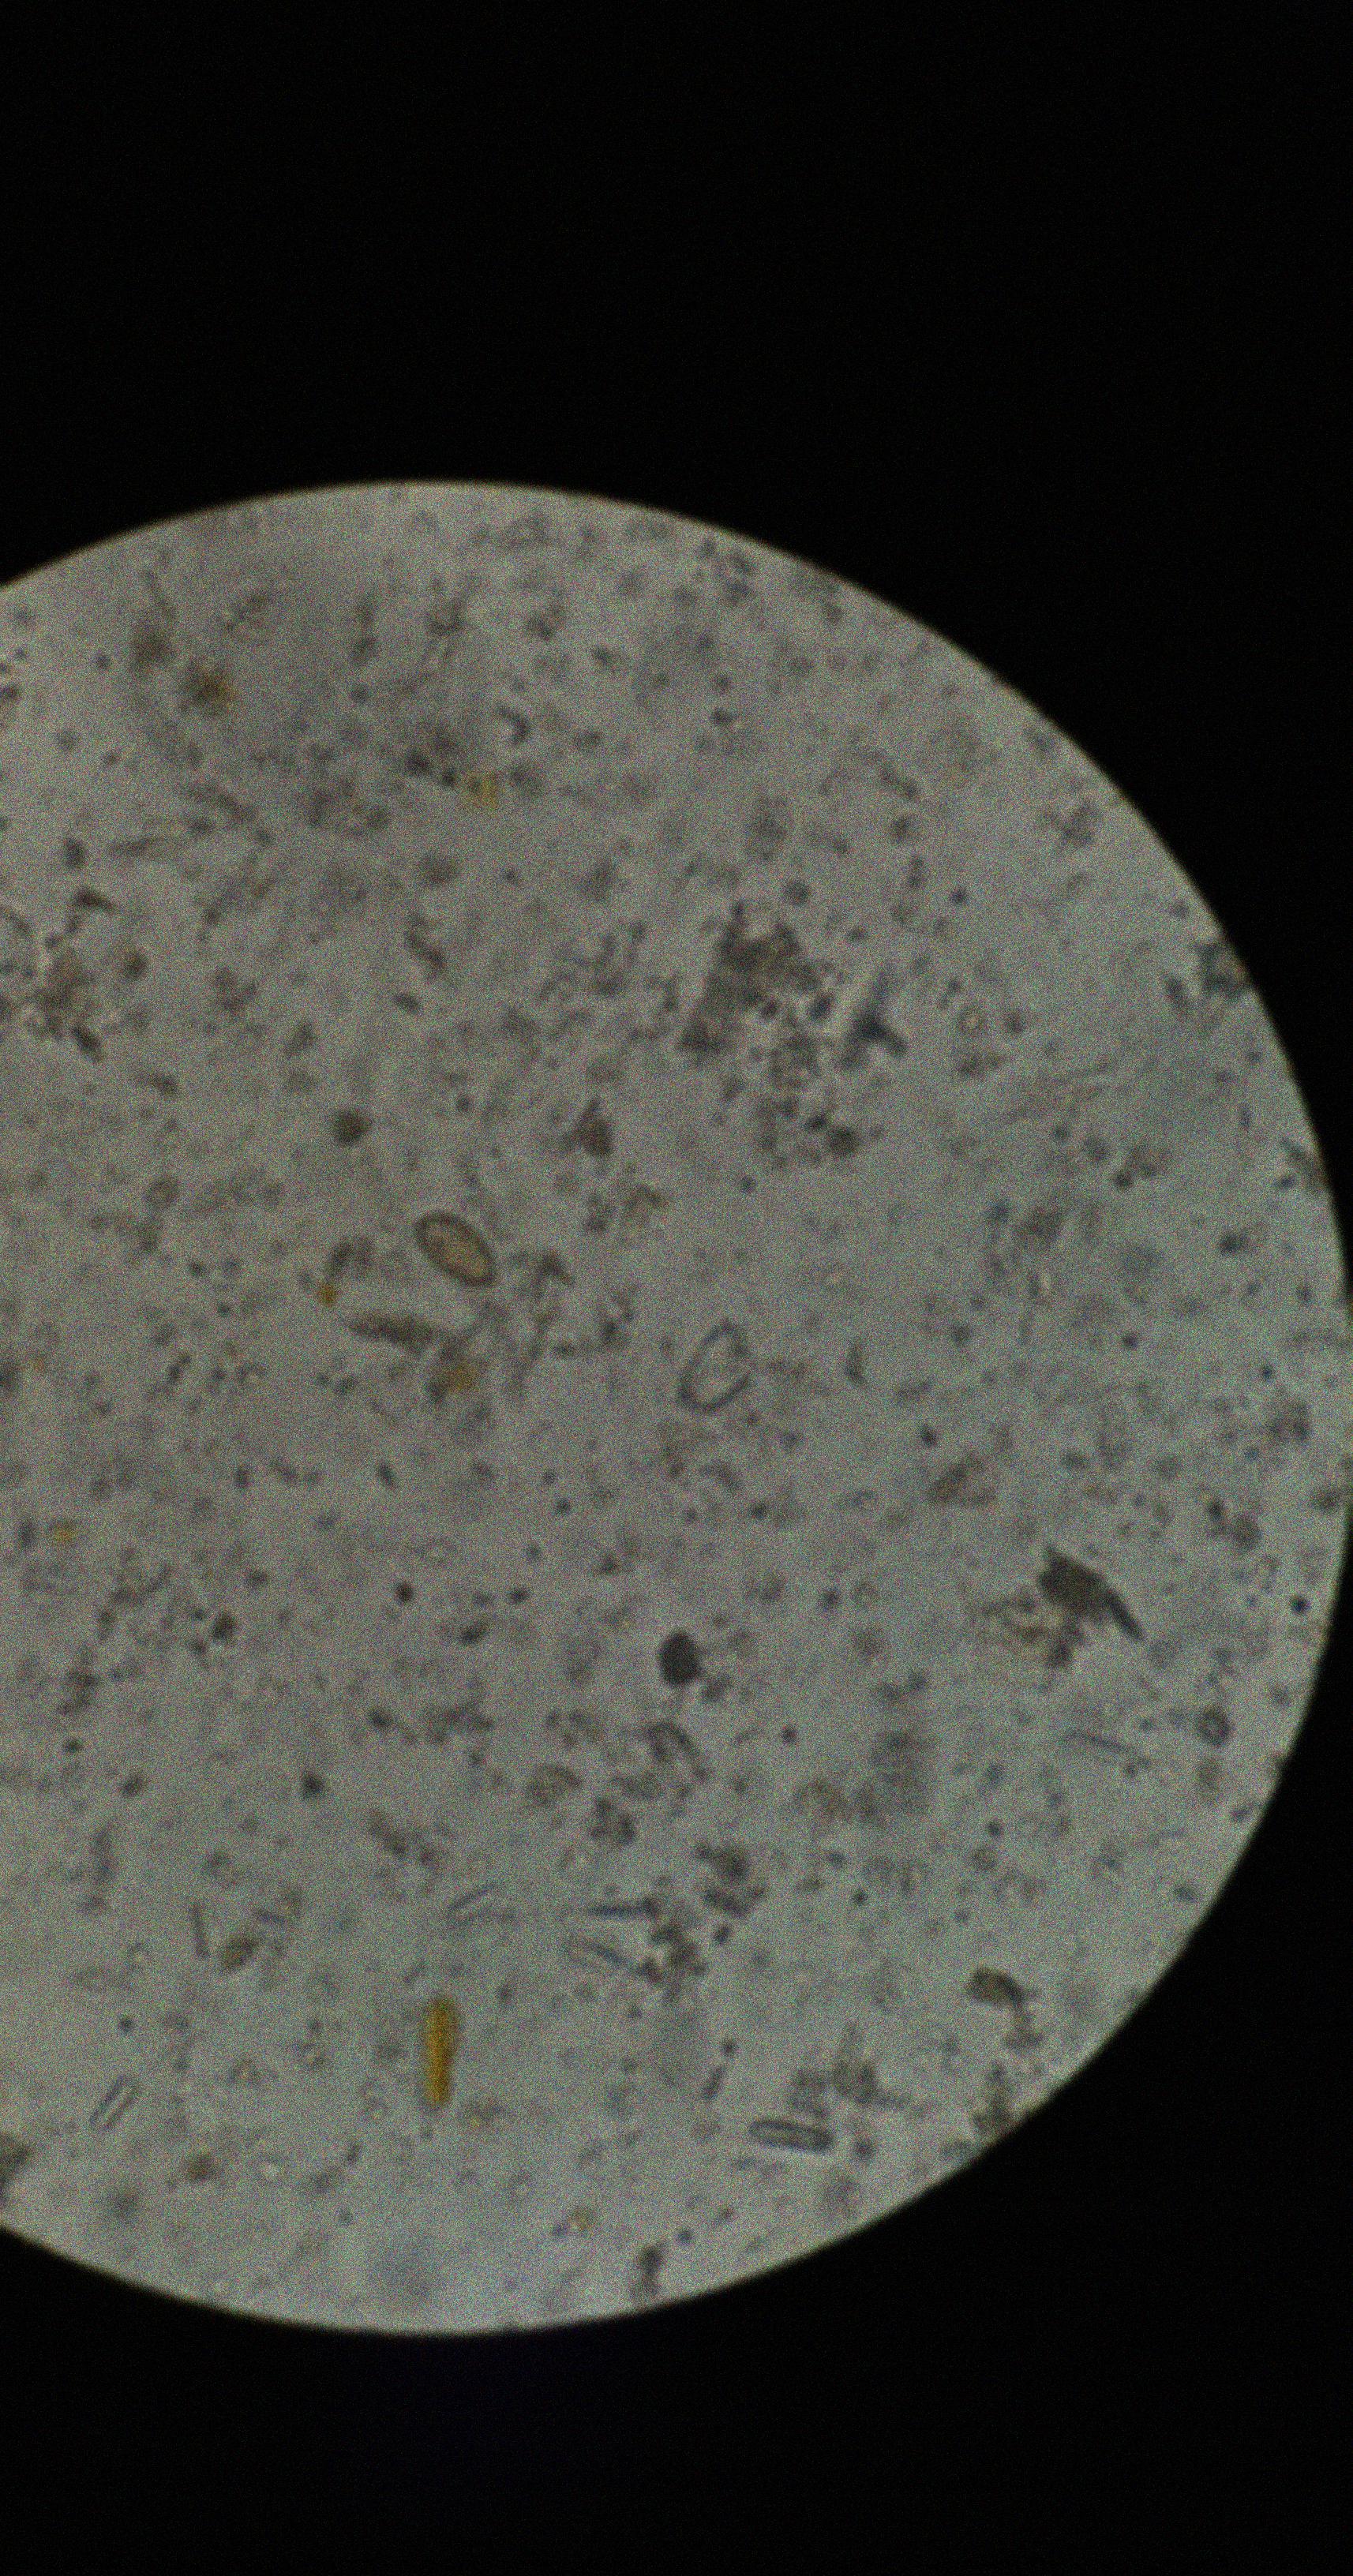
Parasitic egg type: Opisthorchis viverrine